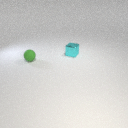
small cyan metal cube to the right of small green rubber sphere